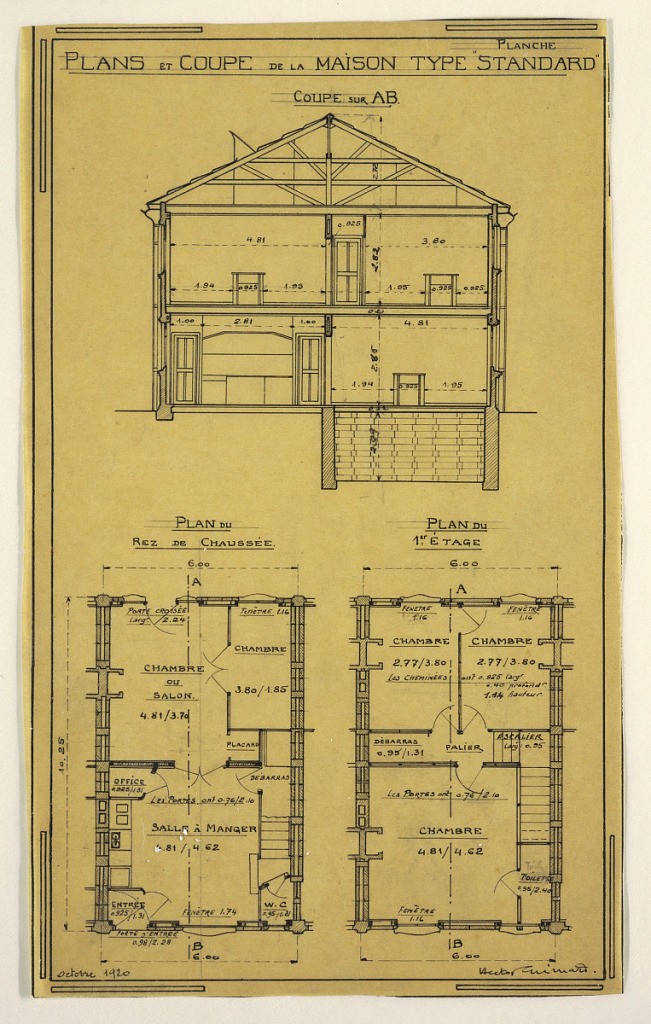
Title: Design for a Mass-Operational House Designed by Hector Guimard, Cross Section and Floor Plan
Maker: Hector Guimard, French, 1867–1942
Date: October 1920
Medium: Pen and black ink, graphite on tracing paper
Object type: Drawing
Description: Design for a mass-operational house by Guimard. This design showns a cross section and floor plan of the house.